Field crop: maize
Growth stage: 2
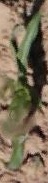
Species: maize